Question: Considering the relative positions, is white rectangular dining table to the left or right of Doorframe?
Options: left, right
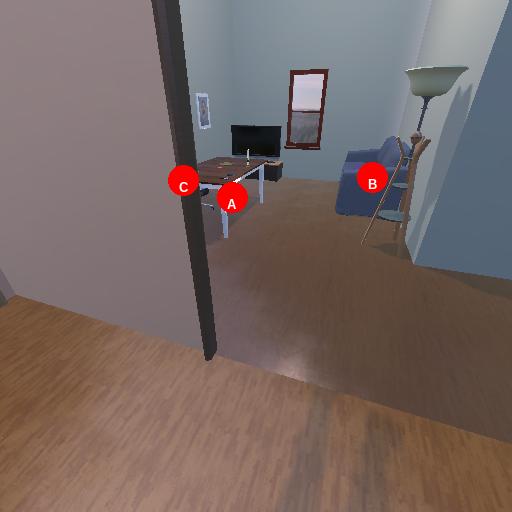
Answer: left